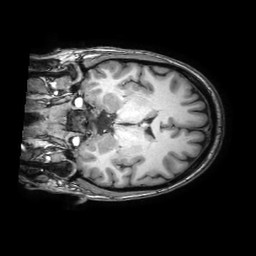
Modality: T1w
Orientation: coronal
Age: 33
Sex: female
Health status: healthy
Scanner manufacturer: philips
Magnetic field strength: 3 T
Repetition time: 0.0079 s
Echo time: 0.0035 s